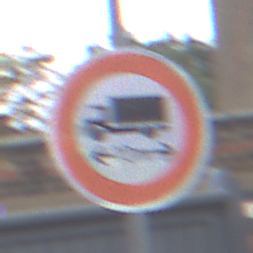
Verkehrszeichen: TatsaechlicheLaenge
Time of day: MorningAfternoon
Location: Outdoor (Urban)
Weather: Overcast
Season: NotSpecified
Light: Natural